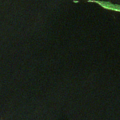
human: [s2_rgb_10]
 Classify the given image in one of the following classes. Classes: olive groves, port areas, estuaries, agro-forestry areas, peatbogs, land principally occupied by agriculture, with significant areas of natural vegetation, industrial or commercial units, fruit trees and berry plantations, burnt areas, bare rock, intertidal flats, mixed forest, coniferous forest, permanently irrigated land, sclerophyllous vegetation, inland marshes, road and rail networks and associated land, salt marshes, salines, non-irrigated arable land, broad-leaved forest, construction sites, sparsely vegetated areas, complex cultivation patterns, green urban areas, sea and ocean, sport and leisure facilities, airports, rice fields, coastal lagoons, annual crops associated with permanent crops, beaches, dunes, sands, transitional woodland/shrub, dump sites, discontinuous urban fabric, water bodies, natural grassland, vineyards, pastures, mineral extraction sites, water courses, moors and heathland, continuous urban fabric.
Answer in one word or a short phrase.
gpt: water bodies